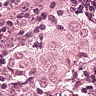
Metastatic tissue present: yes